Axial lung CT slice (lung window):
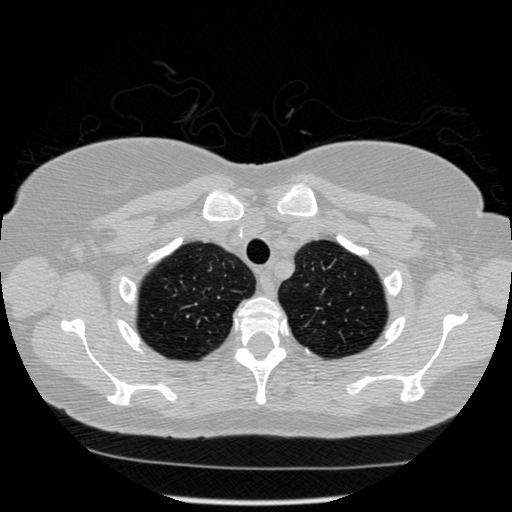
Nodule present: no